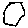
Label: hexagon